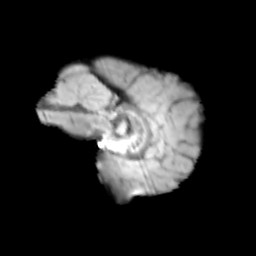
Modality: T2w
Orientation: sagittal
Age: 11
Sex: male
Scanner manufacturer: siemens
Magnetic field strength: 3 T
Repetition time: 3.8 s
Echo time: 0.07 s